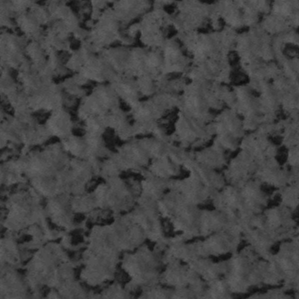
Label: frost